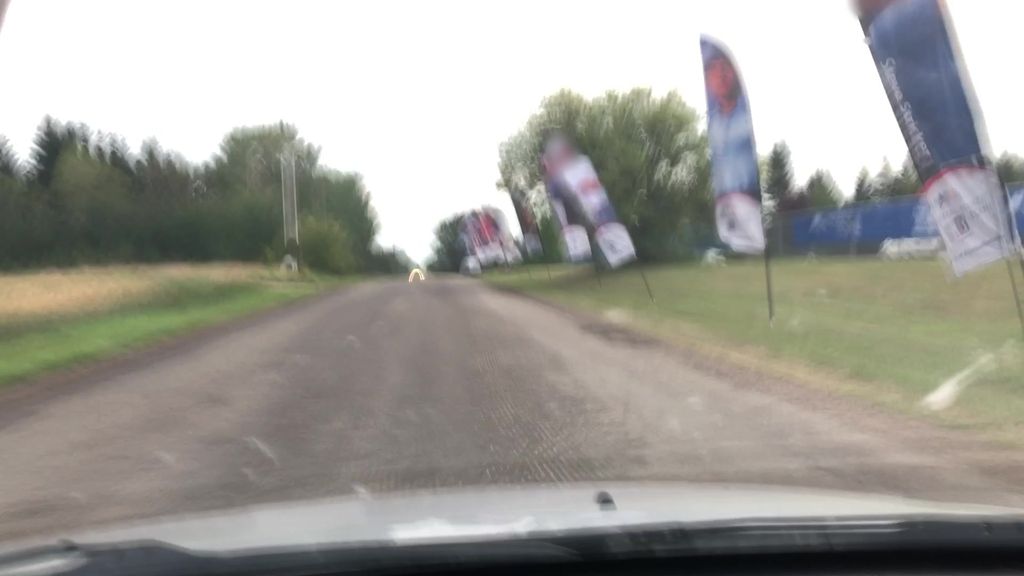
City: edmonton